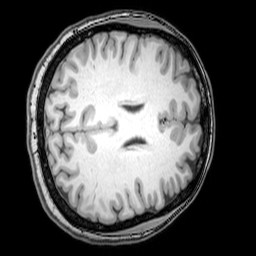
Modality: T1w
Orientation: axial
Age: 29
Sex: female
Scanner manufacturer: philips
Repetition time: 0.008211 s
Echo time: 0.00379 s